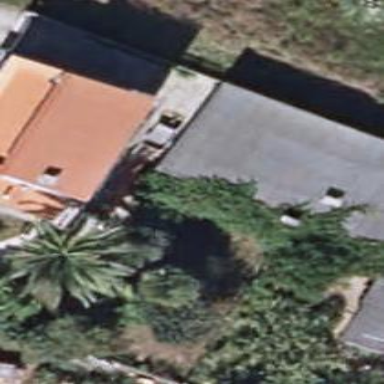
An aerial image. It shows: Simple and straightforward house.